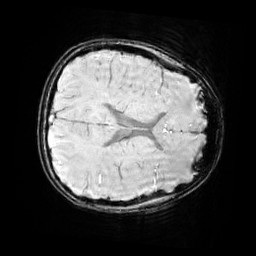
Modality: SWI
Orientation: axial
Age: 11
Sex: male
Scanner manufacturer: siemens
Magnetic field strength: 3 T
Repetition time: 0.027 s
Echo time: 0.02 s